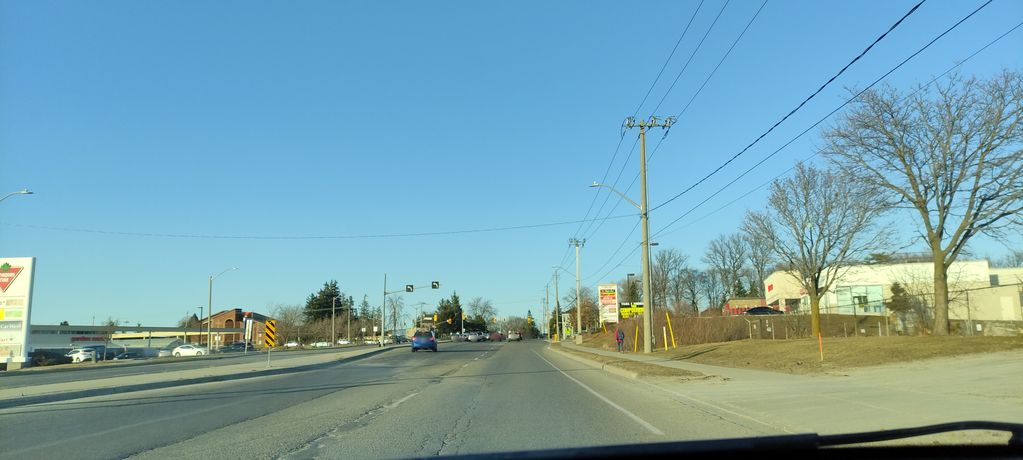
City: kitchener-waterloo